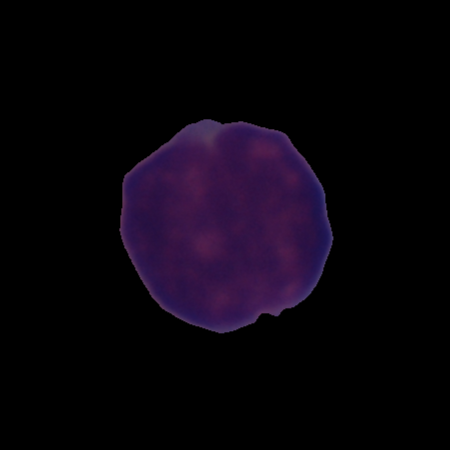
Label: cancer